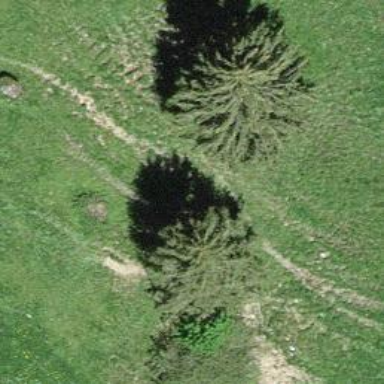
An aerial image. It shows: Evergreen needle-leaved tree.